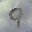
Label: 9